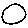
Label: circle